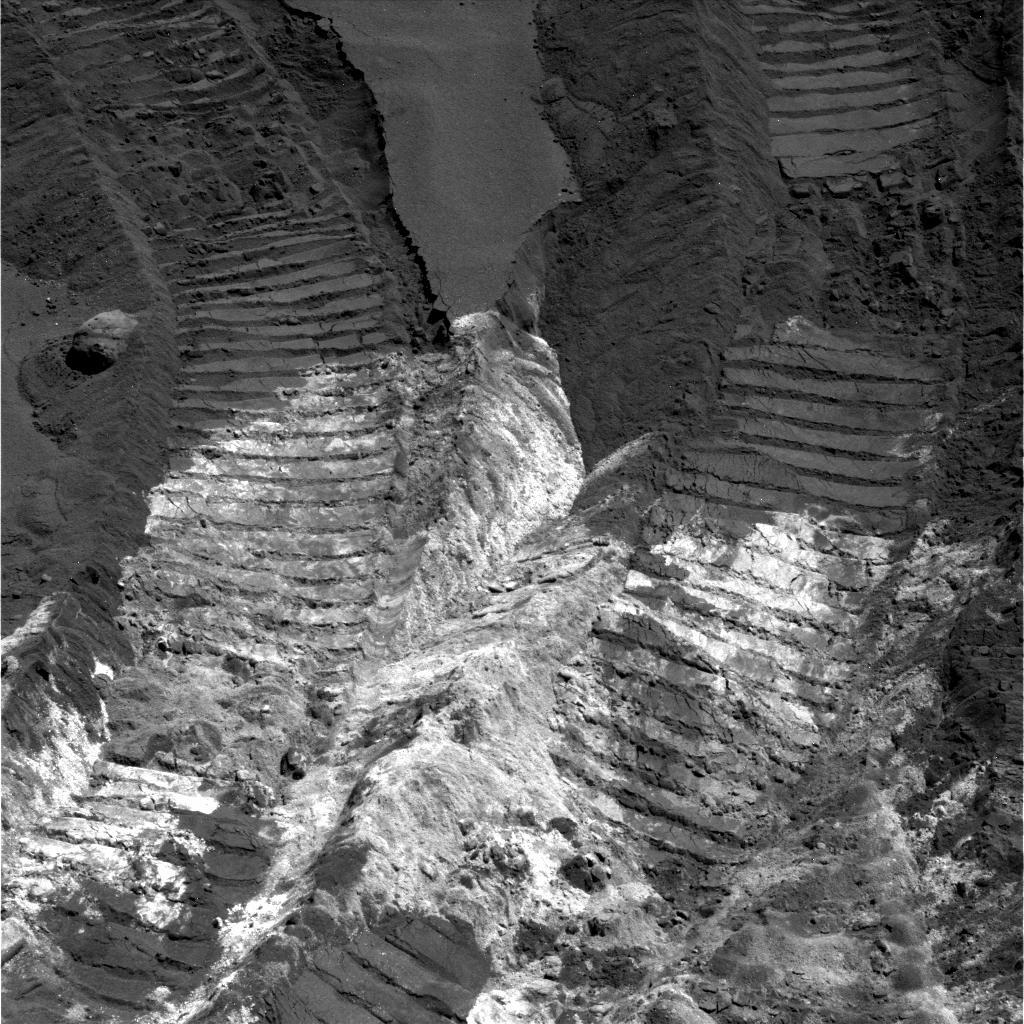
Terrain classes present: Background, Bedrock, Gravel / Sand / Soil, Rock, Shadow